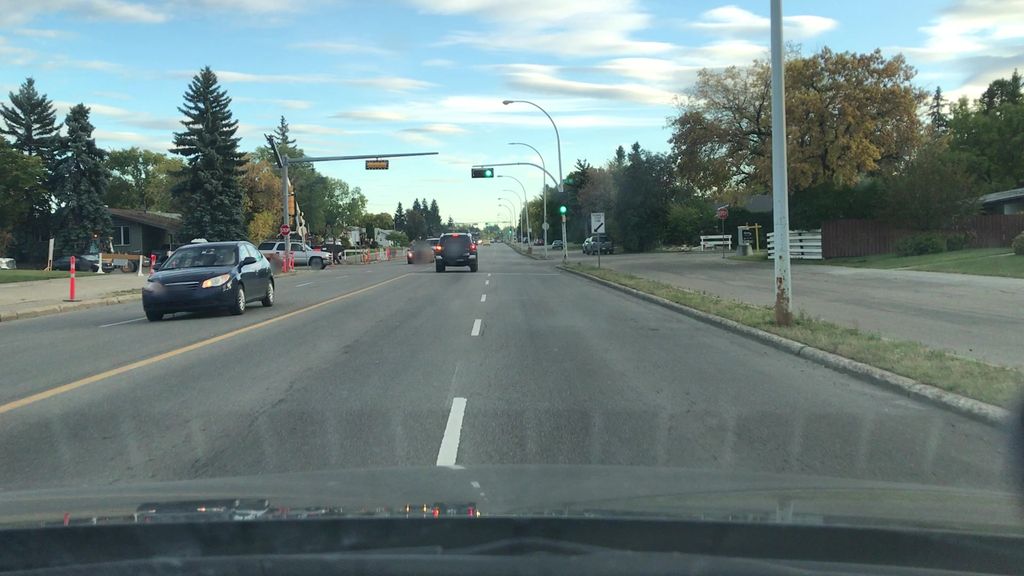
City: edmonton